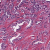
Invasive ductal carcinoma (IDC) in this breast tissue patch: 1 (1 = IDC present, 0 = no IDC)